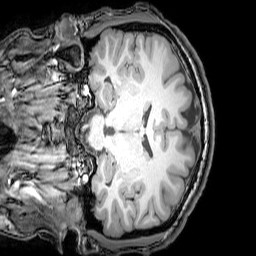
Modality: T1w
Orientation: coronal
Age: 20
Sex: male
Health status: healthy
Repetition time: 0.081 s
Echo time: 0.037 s